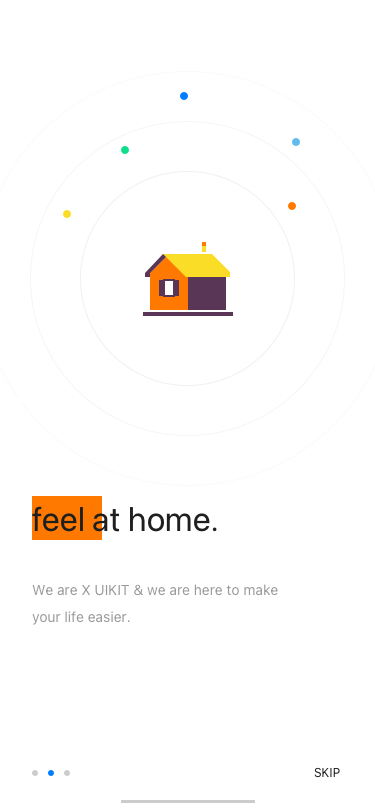
Text in this UI design:
feel at home.
We are X UIKIT & we are here to make your life easier.
Skip